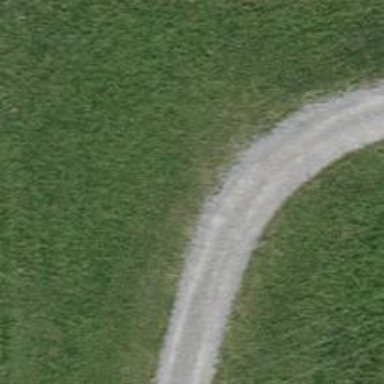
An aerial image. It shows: Service road with pebblestone surface.